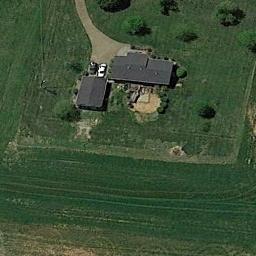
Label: sparse_residential